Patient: sex M, age 48
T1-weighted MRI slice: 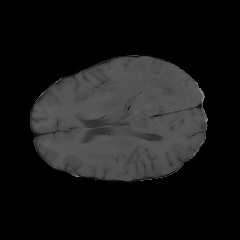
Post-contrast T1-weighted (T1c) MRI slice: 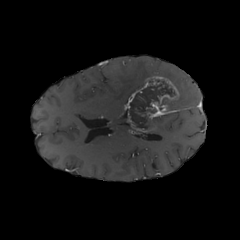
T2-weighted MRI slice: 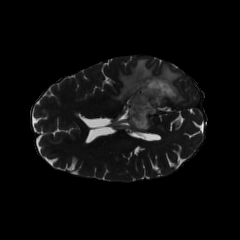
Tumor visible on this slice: yes
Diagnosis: Glioblastoma, IDH-wildtype
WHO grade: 4